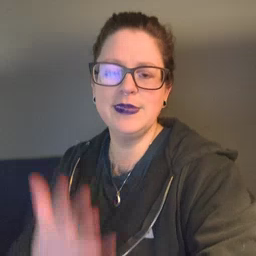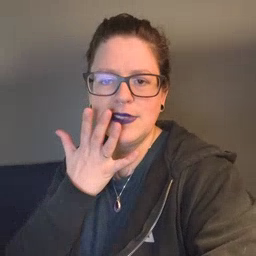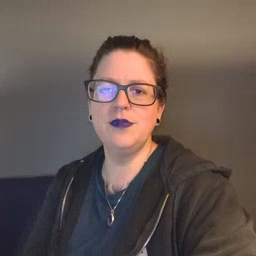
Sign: sad